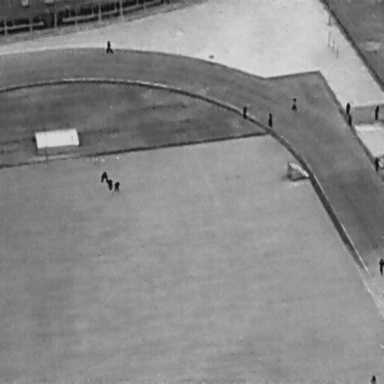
There are 13 People in the infrared image.